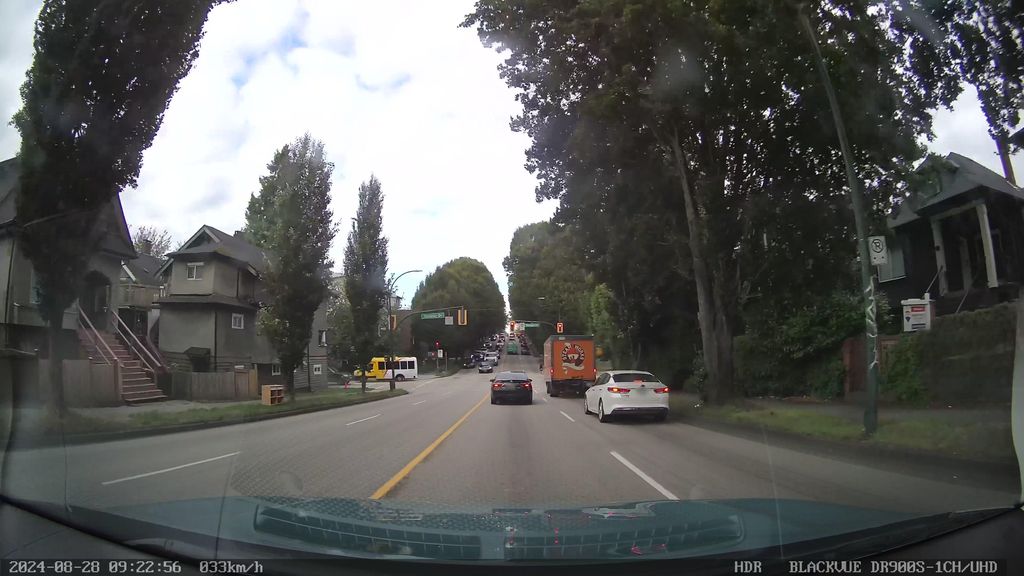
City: vancouver